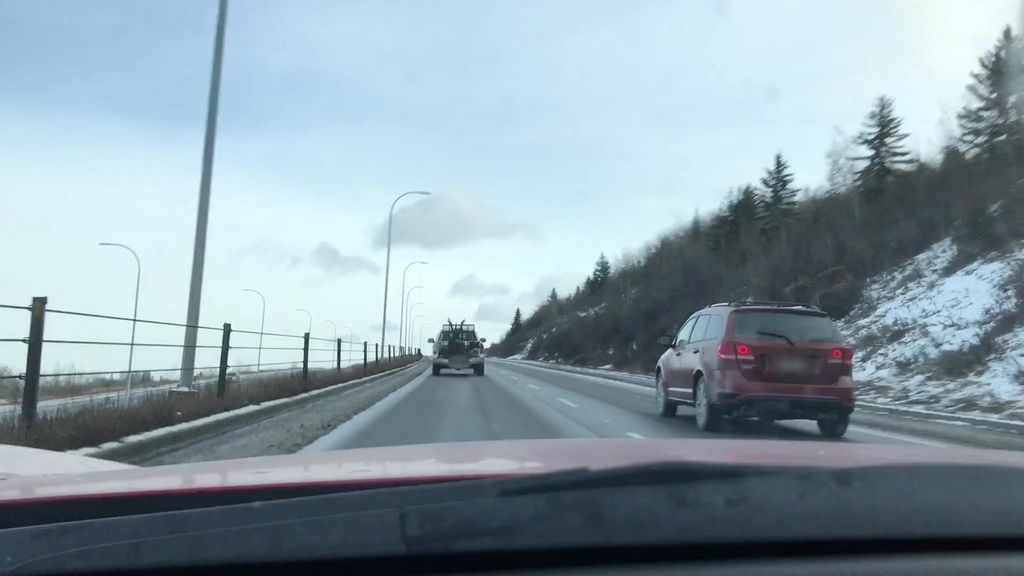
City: calgary